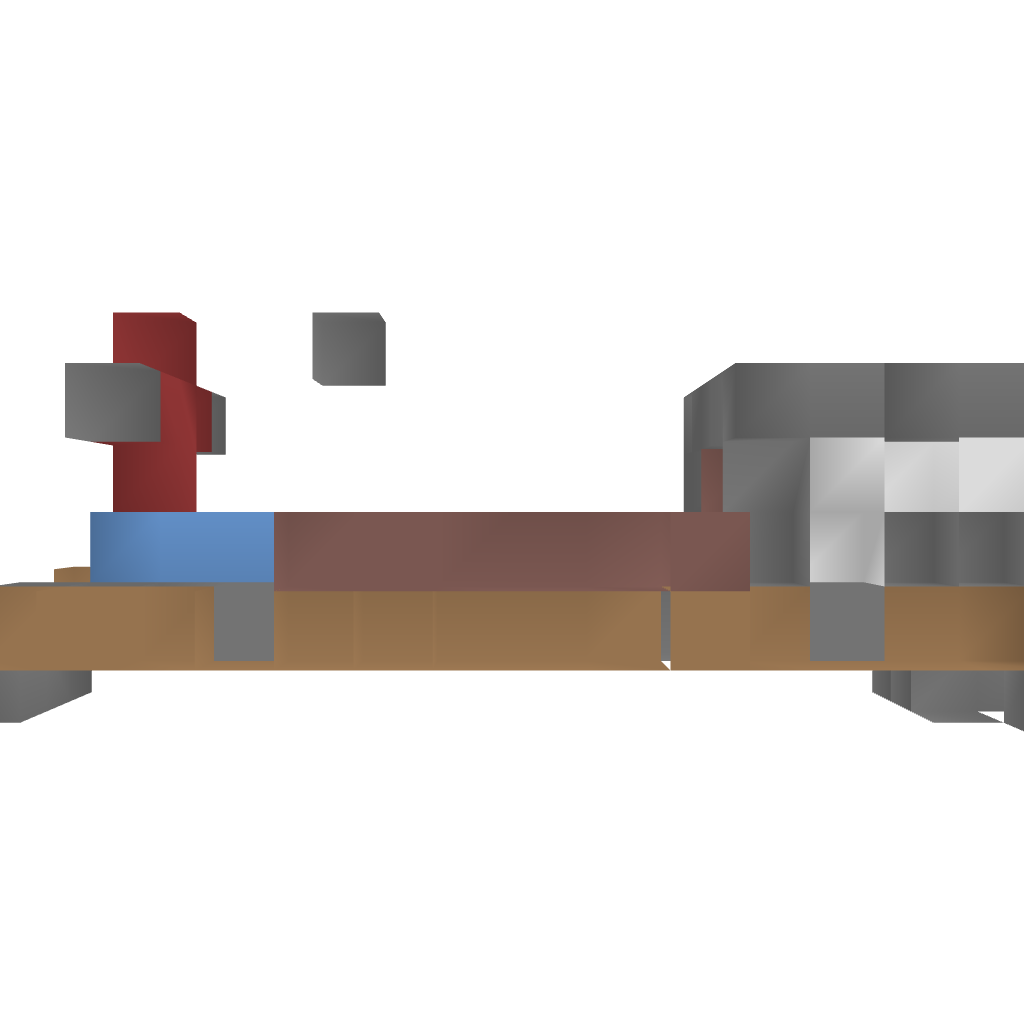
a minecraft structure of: Fk. Pz. Pfeil bad low quality